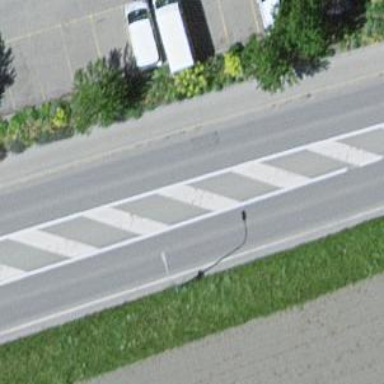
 featuring lanes for cyclists on both sides."